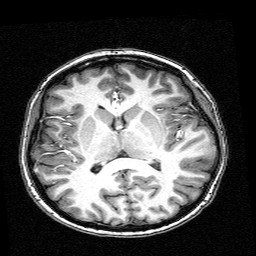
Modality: T1w
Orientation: coronal
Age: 27
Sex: female